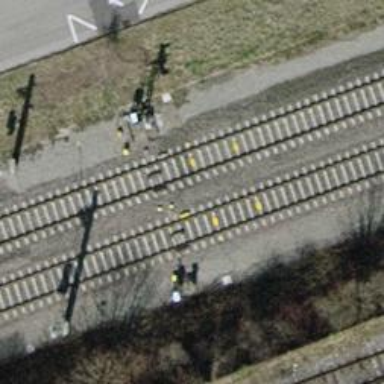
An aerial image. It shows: Railway signal.